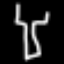
Label: fork